Aerial crown-view tile of a tropical tree (Barro Colorado Island, Panama), acquired 20241014:
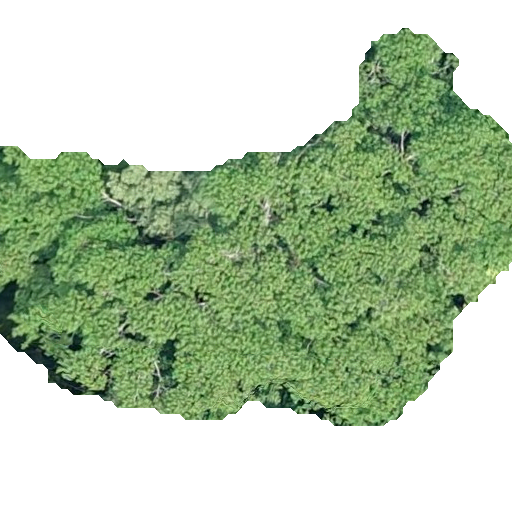
Species: Hura crepitans
GBIF accepted scientific name: Hura crepitans
Crown area: 215.822 m²